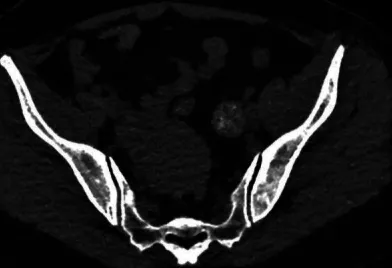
Unenhanced pelvic CT-scan illustrating the nodule containing hyperdense spots.
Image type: radiology (ct)